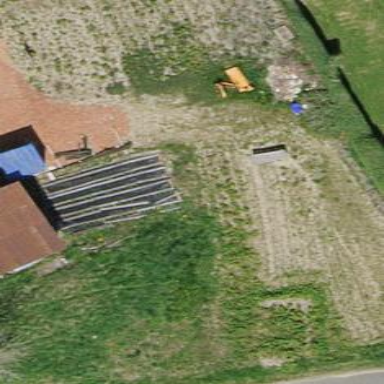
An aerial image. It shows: Allotments area.